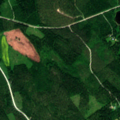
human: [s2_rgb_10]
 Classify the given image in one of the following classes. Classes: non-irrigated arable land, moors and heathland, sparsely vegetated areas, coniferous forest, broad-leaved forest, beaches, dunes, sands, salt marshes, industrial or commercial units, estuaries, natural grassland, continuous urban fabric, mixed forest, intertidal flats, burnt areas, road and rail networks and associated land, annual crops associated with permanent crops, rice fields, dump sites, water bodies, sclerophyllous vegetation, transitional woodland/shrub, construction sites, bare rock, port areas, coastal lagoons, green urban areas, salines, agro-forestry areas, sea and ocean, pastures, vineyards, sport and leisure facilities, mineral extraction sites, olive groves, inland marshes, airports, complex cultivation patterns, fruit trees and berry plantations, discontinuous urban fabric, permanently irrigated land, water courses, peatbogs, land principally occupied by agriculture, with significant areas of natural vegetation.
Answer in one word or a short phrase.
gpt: coniferous forest, mixed forest, transitional woodland/shrub, water bodies